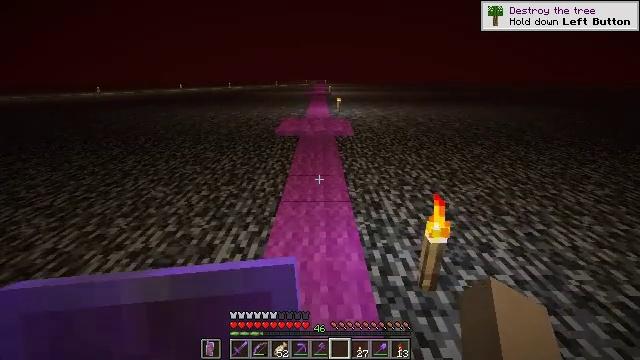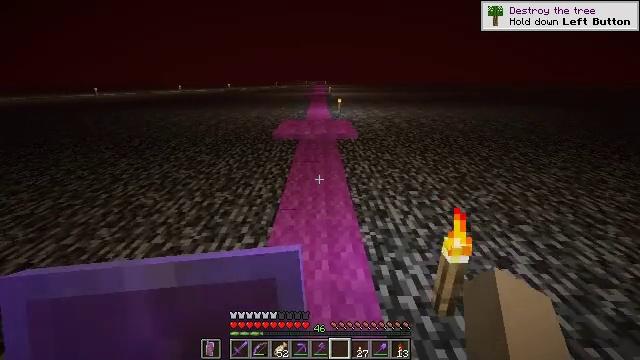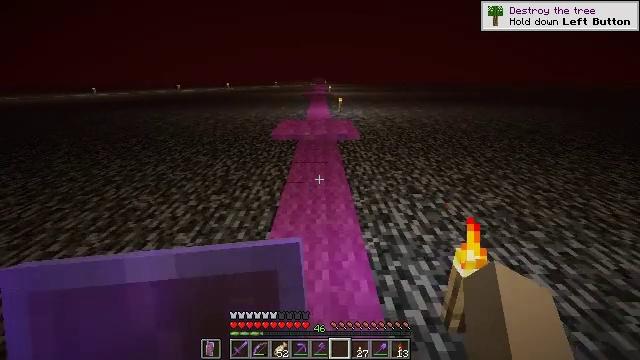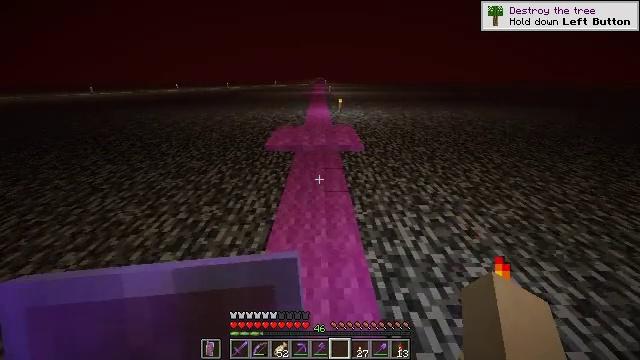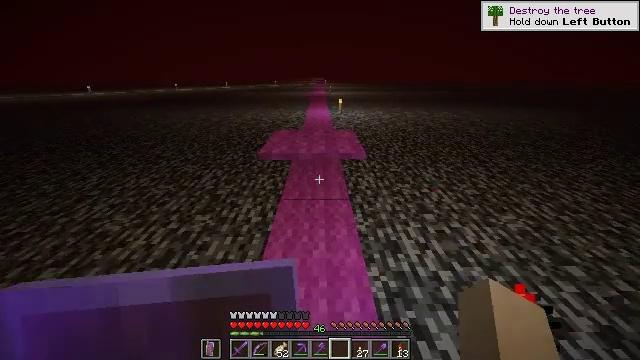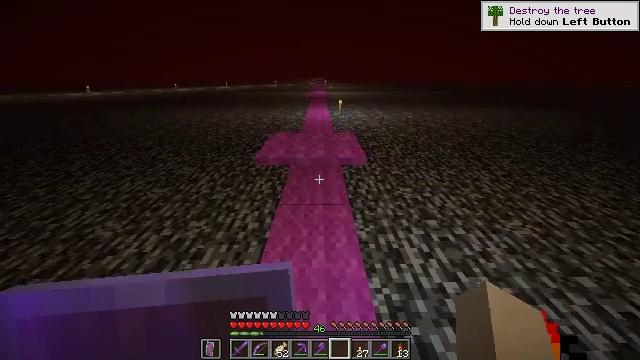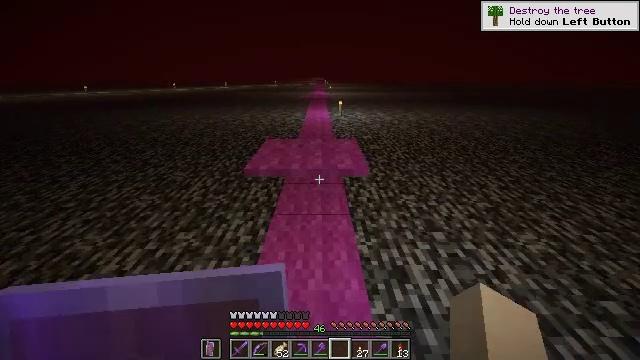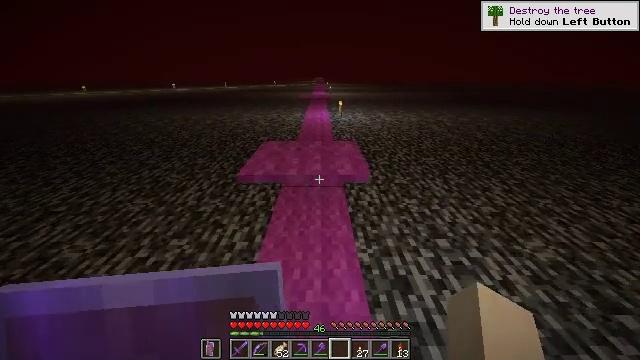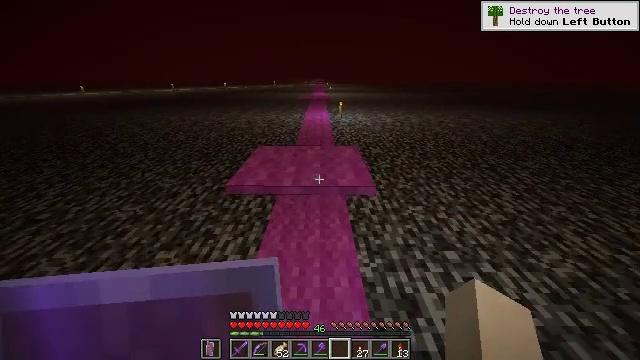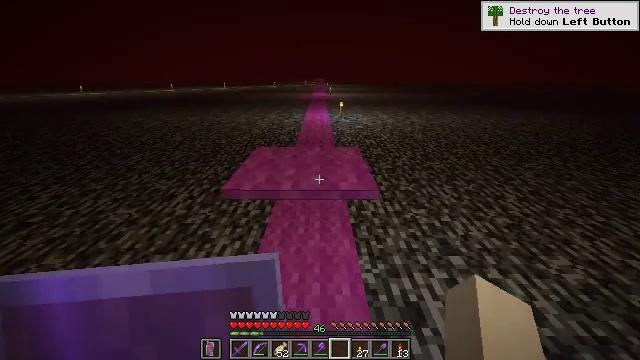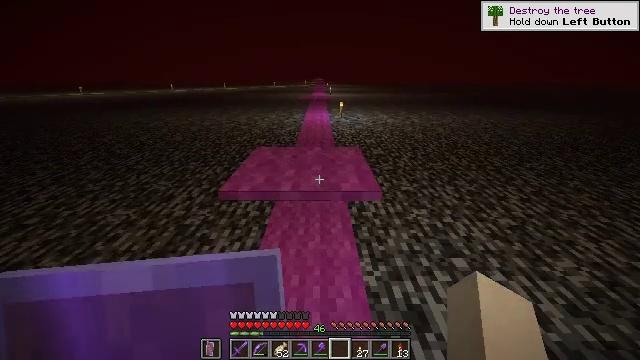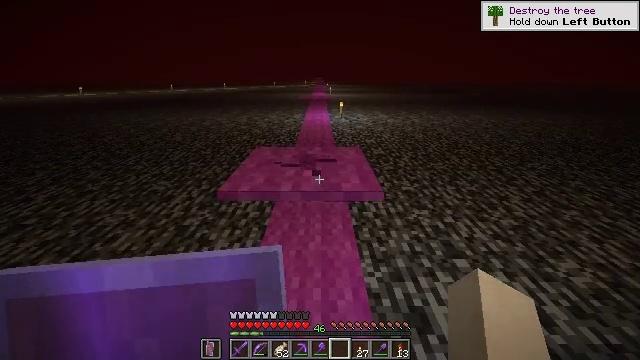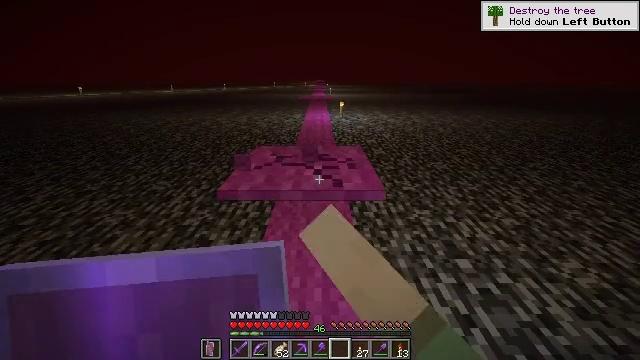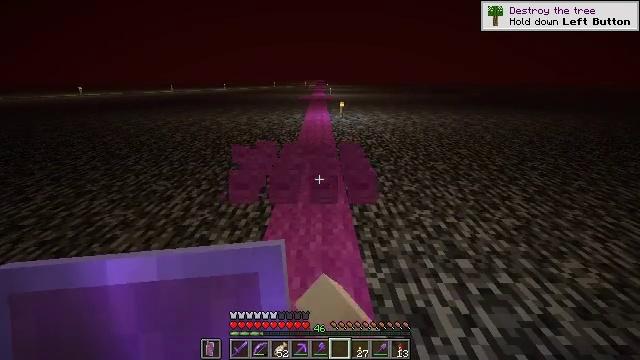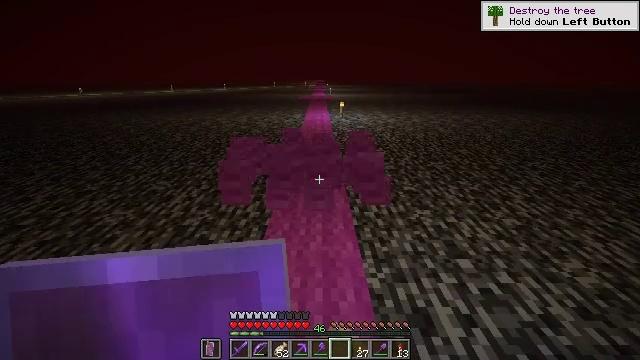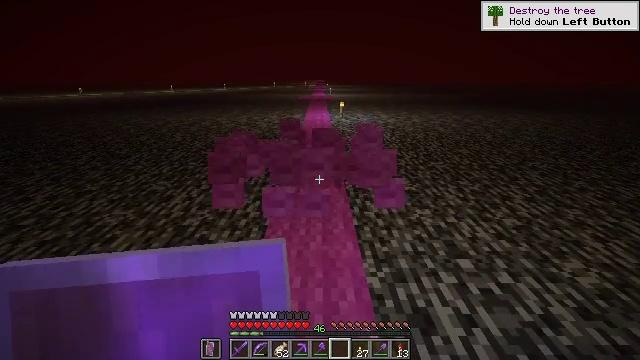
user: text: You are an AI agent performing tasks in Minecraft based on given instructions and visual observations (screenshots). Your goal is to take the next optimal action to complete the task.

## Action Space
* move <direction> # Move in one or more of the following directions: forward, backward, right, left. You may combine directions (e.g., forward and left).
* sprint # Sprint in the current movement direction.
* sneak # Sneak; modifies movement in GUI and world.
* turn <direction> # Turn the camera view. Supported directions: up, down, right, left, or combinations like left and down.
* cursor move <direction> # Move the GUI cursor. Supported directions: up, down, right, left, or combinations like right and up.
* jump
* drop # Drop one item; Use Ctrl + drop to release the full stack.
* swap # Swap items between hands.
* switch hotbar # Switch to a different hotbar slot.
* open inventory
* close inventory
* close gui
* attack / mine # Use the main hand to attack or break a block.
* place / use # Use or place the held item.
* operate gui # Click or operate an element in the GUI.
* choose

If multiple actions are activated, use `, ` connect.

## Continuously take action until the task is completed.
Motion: motion action
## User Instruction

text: Lift the magenta carpet off the ground.
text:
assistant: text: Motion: move forward
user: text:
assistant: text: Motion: move forward
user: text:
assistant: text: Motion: move forward
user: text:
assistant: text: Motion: move forward
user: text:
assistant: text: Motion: move forward
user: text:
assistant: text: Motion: move forward
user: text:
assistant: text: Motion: move forward
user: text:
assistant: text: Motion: no_op
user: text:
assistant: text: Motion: no_op
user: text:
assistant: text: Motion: no_op
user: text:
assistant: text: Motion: attack / mine
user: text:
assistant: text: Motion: attack / mine
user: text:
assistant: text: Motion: attack / mine
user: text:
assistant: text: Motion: attack / mine
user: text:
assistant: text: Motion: attack / mine
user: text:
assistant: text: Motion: attack / mine
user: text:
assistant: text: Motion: attack / mine
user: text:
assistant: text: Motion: attack / mine
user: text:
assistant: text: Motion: attack / mine
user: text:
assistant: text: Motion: move forward
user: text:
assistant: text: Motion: move forward
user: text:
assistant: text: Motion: move forward
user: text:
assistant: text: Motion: move forward
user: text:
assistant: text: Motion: move forward
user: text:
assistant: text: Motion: move forward
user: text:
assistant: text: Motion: move forward
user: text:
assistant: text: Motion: move forward, sprint
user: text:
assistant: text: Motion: move forward, sprint
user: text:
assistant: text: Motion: move forward, sprint
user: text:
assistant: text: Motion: move forward, sprint